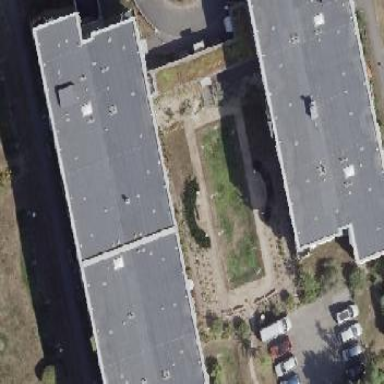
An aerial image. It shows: Garden area designated for leisure land.